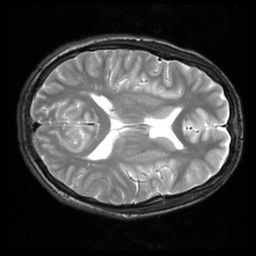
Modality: inplaneT2
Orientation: axial
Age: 18
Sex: male